Question: I am designing a Jframe using netbeans. I do have few questions.
1. Can we create a label for a field in a desired location(For eg.,we have a field named height, I need to display a label below it indicating height is in cm) conditionally?
2. Can we disable a field based on a condition?(by disable I mean it shouldn't be displayed in my frame)
Can someone suggest me whether we can achieve them through some examples.
Tried this, after some helpful suggestions
'''
private void englishRadioButtonActionPerformed(java.awt.event.ActionEvent evt) {
// TODO add your handling code here:
JLabel userlabel;
if (englishRadioButton.isSelected())
{
userlabel = new JLabel("Inches");
userlabel.setBounds(311, 59, 64, 36);
//userlabel.setLocation(307,55);
//userlabel.setSize(70,40);
userlabel.setForeground(Color.green);
userlabel.setText("Inches");
userlabel.setVisible(true);
System.out.println(englishRadioButton.getBounds());
inchesTextField.setVisible(true);
}
}
'''
The textfield is visible only when I click the English radio button,at the same time I need to get a label but it's not displayed with the above code. Can I know where I am going wrong?
Please see the attached screenshots
When English button is clicked, I need a label beneath the second textfield as inches, I am disabling the text field when Metric is displayed. I am able to achieve the later one but not the former one
Thanks!!
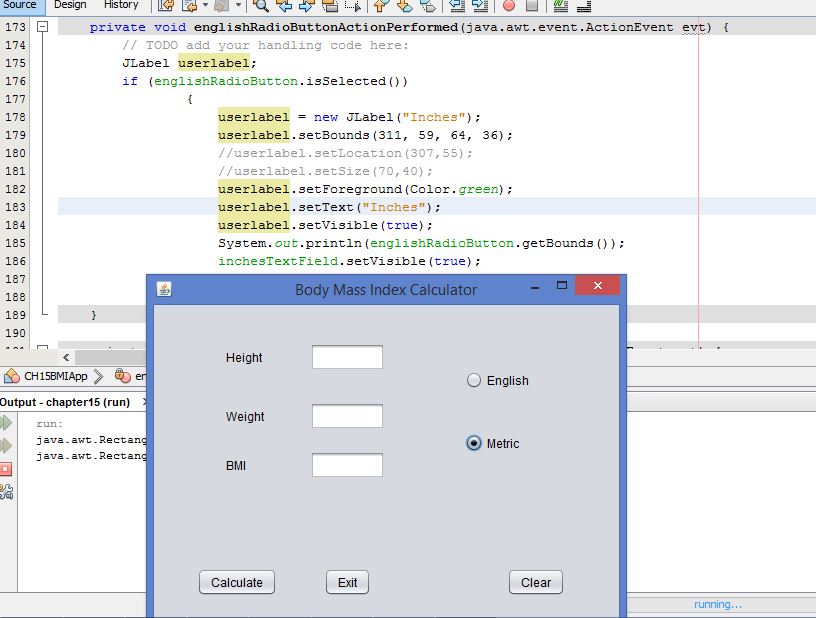
Answer: 1. Yes, relative placement of components is easily achieved with use of layout managers.
2. Yes, all components have a setEnabled(...) and a setVisible(...) method either of which can be called at any time during a program's run. The former helps you activate/inactivate components and the latter helps make them visible/invisible. If you want to swap complete "views", use a CardLayout.
Regarding:
> Can someone suggest me whether we can achieve them through some examples.
Please, you first as I strongly believe that the onus of effort here should be yours, the questioner's, since you're the one asking the questions, and the one with the most to learn by coding as much as possible. Let's see your attempts and we can help you with them. Otherwise the best examples are to be found at the Swing Tutorials.
For links, please look here: <URL>.
---
You ask:
> I tried the above posted code,conditionally disabling the text field works well but getting a label doesn't work. Can you please suggest on that?
I don't see you adding your JLabel to any component. If you are going to create a component on an event, you must add it to a component whose ancestor hierarchy eventually reaches a visible top-level component such as a JFrame. Then after adding a component to a container (say a JFrame), you must call 'revalidate()' on the container to have its layout managers re-layout its components, and then 'repaint()' to repaint any "dirty" pixels.
I again will re-iterate that you're far better off not using null layout and absolute positioning, but rather using layout managers and relative positioning. If you want a label with and without visible text, it's often best to add an empty JLabel to the GUI on GUI creation, and just set its text when needed, as long as the label is located somewhere that allows its text to shrink and expand.
Also, as to your current problem, you might wish to show a picture of what you're trying to achieve, and what you're getting. Or if you can't post a picture here yet, post a link to an image or images you've created, and then we'll post it for you.